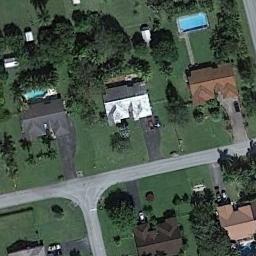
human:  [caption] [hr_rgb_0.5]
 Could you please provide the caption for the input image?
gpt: There is a road on the right of the medium-sized house .

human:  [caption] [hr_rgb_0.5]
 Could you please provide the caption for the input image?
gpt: The medium residential area has some neatly arranged houses and trees on the grass and a road goes through the medium residential area .

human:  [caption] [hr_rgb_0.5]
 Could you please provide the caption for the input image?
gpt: Many buildings of different shapes are in medium residential area .

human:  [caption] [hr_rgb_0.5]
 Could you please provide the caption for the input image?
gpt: The medium residential is on the grass next to some trees and road .

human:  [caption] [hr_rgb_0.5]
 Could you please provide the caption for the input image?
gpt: There are some buildings on green lawns on the medium residential area .